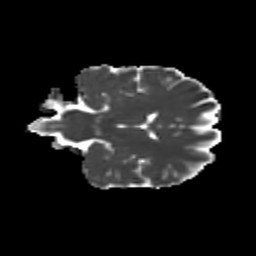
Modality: MD
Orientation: coronal
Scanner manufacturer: siemens
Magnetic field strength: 3 T
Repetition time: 9.2 s
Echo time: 0.084 s